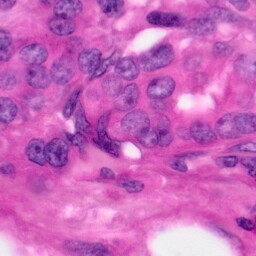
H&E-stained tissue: Pancreatic